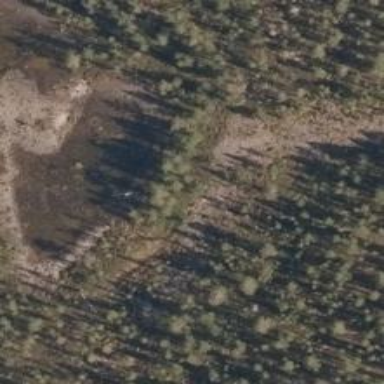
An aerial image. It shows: Bog wetland.